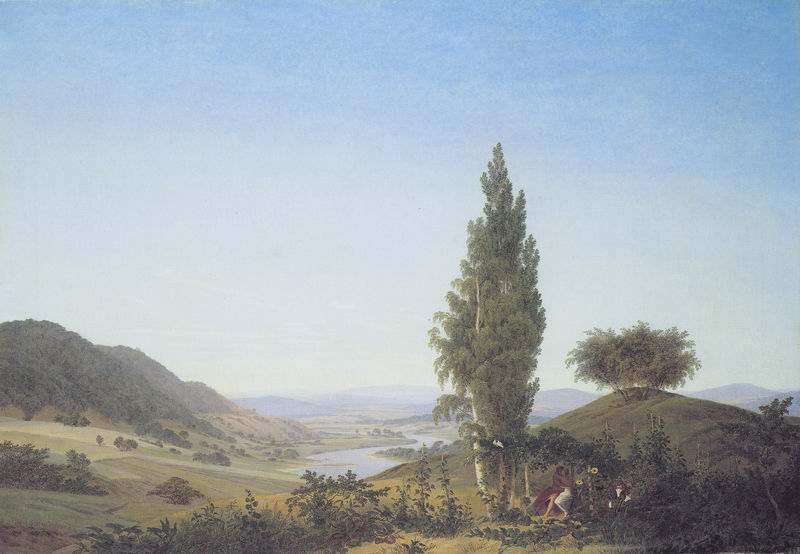
Titel: Der Sommer
Künstler: Caspar David Friedrich
Standort: München
Institution: Neue Pinakothek
Schlagwörter: baum, berg, blau, blätter, gemälde, himmel, laub, mann, meer, schatten, wasser, weiß, bäume, fluss, gelb, grün, landschaft, menschen, ocker, see, ufer, blumen, frau, hell, hintergrund, licht, vordergrund, gras, haus, rasen, rose, rosen, rot, wiese, malerei, mensch, weit, bild, birke, birken, feld, felder, ferne, flusslauf, horizont, hügel, natur, strauch, weide, weite, busch, büsche, gebüsch, gewässer, hütte, sträucher, wiesen, land, paar, pflanzen, schön, tal, wald, anhöhe, reiter, garten, himmelblau, ruhig, sommer, kuss, küssen, liebe, ruhe, perspektive, abhang, berge, gebirge, dunst, nebel, bank, stille, friedrich, romantik, staffage, blue, embrace, kiss, people, red, white, women, country, green, painting, woman, flowers, brown, still, bucht, leuchten, unscharf, senke, pärchen, weiden, wälder, tauben, liebespaar, diffus, eiss, flower, man, sky, tree, liebende, laubbäume, girl, hill, hills, lake, landscape, mountain, mountains, nature, water, horizon, summer, trees, fernsicht, atmosphäre, verblauung, leuchtend, gestrüpp, grass, light, river, stream, bushes, plants, view, caspar david friedrich, drawing, david, strahlend, animals, romantic, laube, couple, staffagefiguren, scene, meadow, happy, love, valley, sonnenblume, leaves, leise, bush, horse, birch, caspar, figure, peace, sonnenblumen, blue sky, range, branch, kissing, lovers, passion, lay, tiefenwirkung, sunflowers, countryside, cerulian, küssende, szille, tryst, idyllic, cypress, scenery, taffage, hunting, shrubbery, clear, flora, moutain, meadows, foilage, bäune, landscpae, picking, twosome, figrative, river scene